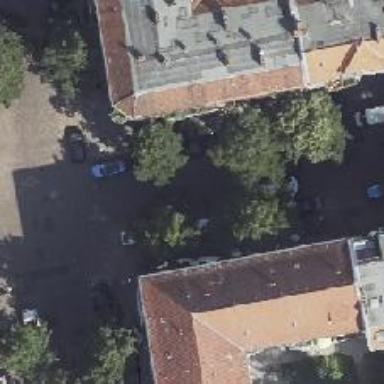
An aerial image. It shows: Bicycle parking located on the sidewalk.